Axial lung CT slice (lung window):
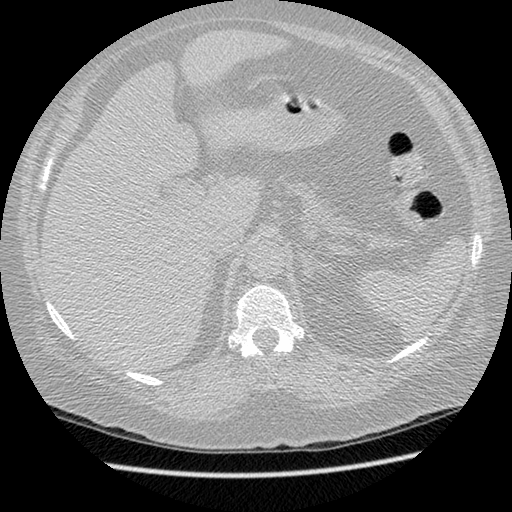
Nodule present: no